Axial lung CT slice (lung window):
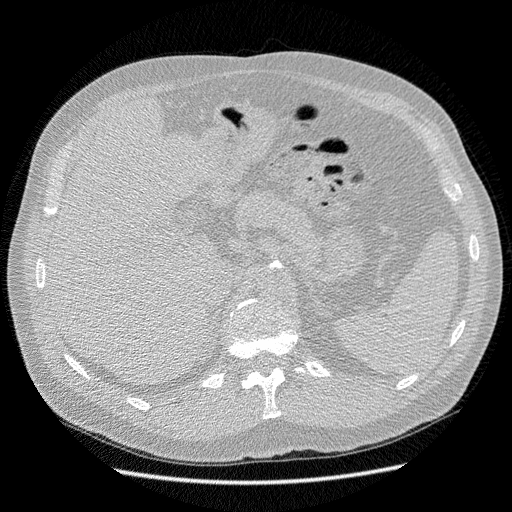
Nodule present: no